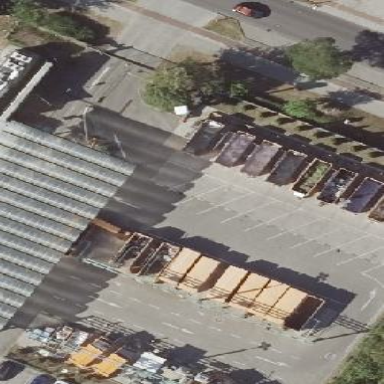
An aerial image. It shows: Commercial area hosting recycling center.